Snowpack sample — Buffalo Mountain, Silverthorne, Colorado, USA (1/25/25, 10:11 AM MST)
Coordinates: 39.6222, -106.1139
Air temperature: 22 °F
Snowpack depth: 110 cm
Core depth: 40 cm
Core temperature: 46.4 °F
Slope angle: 12°, slope face: 102°
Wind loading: high
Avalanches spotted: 0
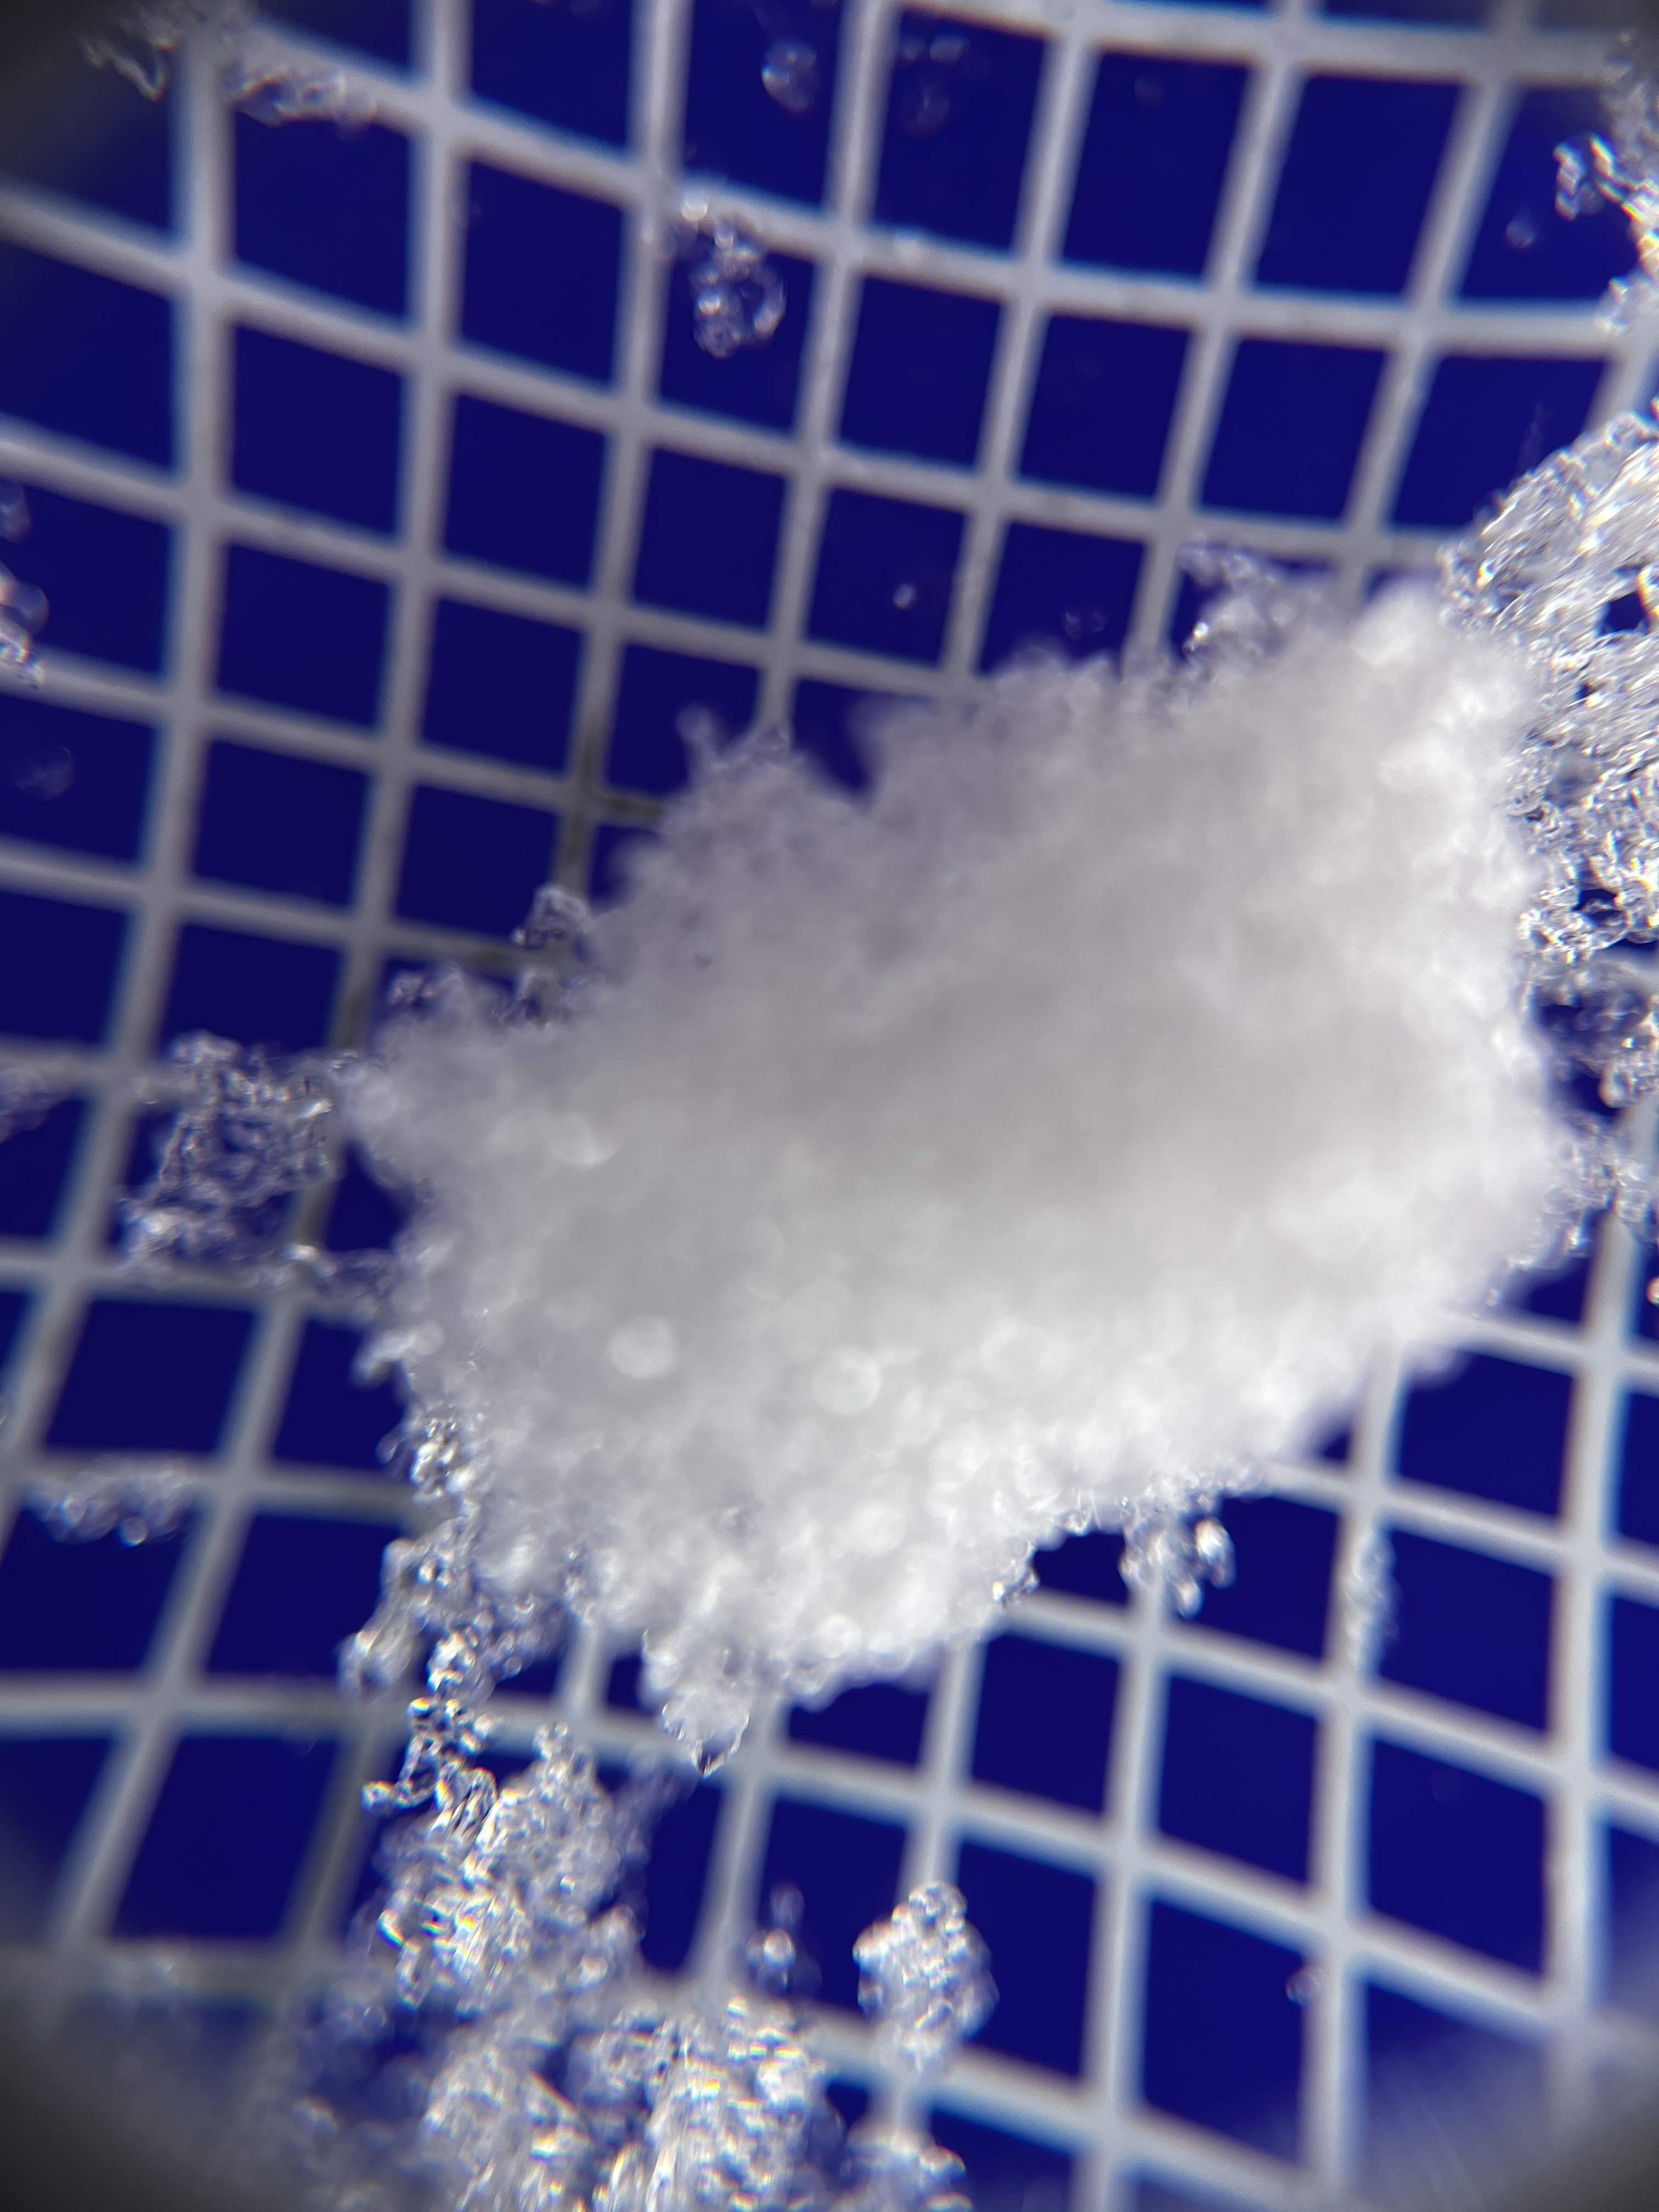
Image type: magnified_profile
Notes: No avalanches nearby, collected on the outskirts of a fire break 15 meters from the treeline, on way to Buffalo and Red Mountain